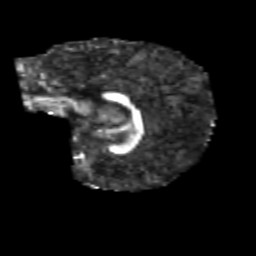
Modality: FA
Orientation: sagittal
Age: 7
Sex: male
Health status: healthy